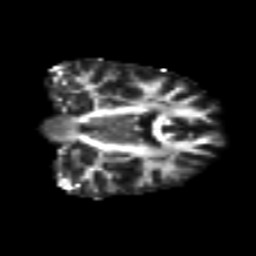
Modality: FA
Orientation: coronal
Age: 29
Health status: ill
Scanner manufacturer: philips
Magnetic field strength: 3 T
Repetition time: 9 s
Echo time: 0.127 s